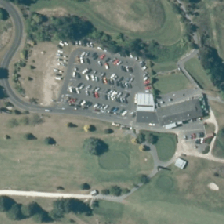
Land cover: urban_build_up